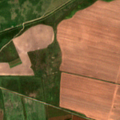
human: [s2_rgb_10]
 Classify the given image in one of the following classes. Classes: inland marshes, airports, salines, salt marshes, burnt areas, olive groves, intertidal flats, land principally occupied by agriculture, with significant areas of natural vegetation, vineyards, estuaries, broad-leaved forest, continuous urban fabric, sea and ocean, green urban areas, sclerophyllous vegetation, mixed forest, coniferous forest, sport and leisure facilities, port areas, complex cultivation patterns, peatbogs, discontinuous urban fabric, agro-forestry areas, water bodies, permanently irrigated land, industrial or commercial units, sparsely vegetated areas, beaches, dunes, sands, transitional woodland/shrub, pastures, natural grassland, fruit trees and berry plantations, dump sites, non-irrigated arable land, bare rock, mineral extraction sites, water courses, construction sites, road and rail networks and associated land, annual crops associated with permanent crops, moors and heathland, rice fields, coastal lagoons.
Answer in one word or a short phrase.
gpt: non-irrigated arable land, pastures, complex cultivation patterns